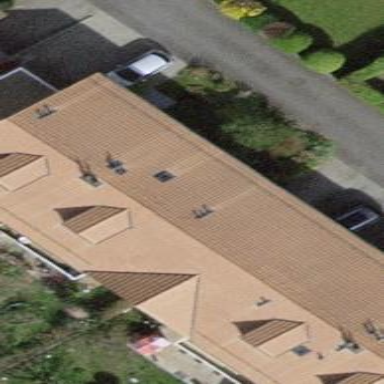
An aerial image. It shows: View of roof of building.